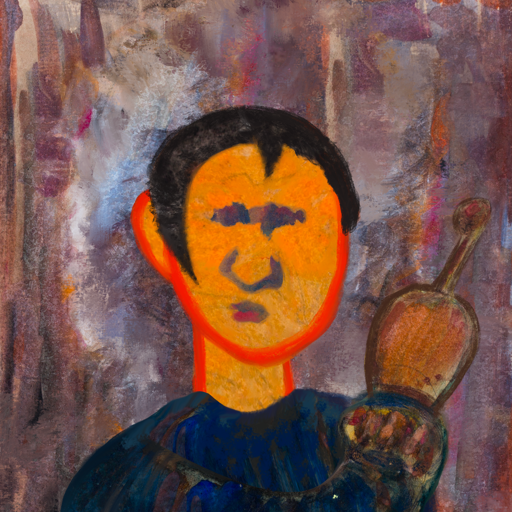
Background: Hypocrite, Head And Neck Front: Sisters, Face Front: In_The_Sun, Bust: Pipe, Hair Front: Roy_Bahadur, Head Accessory: Blank, Second Necklace: Blank, Necklace: Blank, Baby: Blank